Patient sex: F
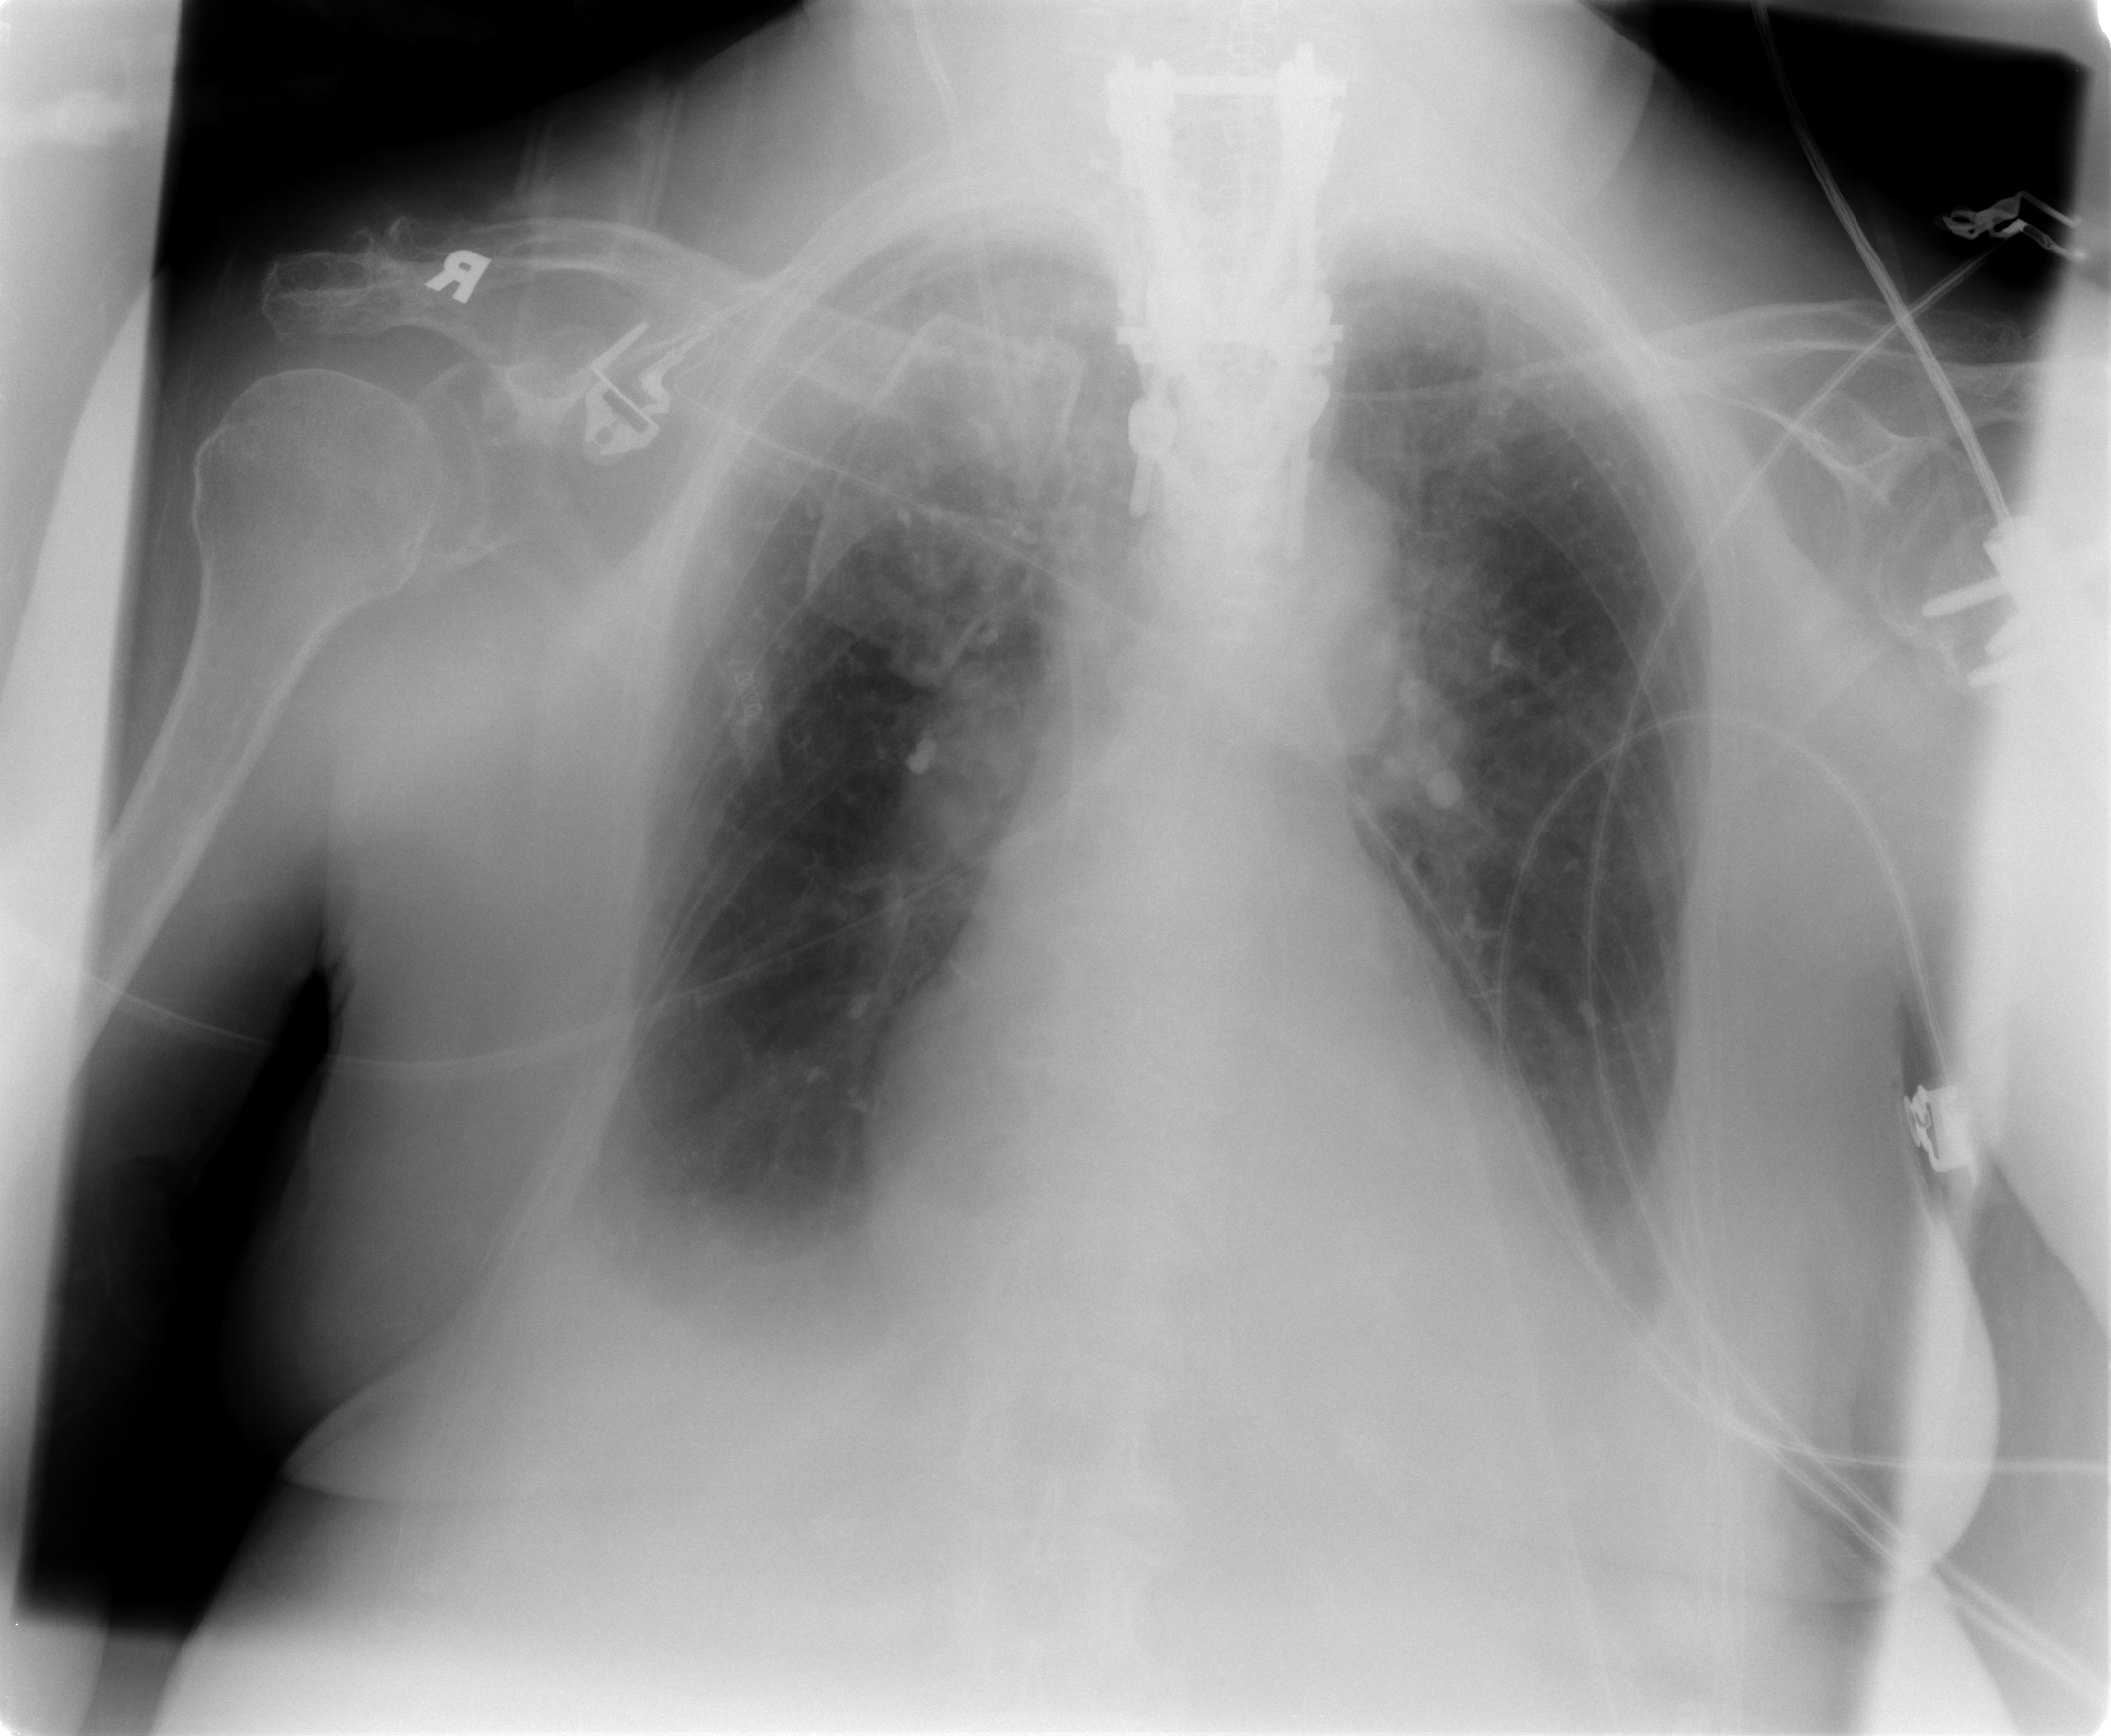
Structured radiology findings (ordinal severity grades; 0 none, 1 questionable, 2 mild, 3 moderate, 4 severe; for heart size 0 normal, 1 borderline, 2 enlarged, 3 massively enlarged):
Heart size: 2
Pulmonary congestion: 0
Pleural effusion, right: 2
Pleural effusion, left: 1
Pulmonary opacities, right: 0
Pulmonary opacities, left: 0
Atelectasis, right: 2
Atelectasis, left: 2